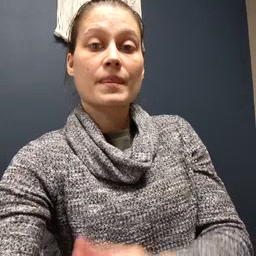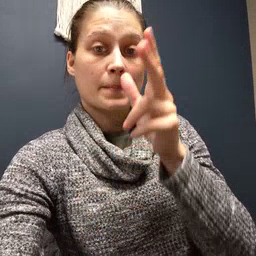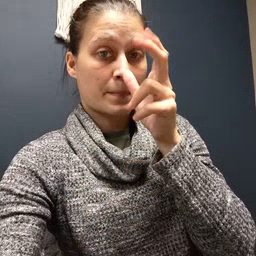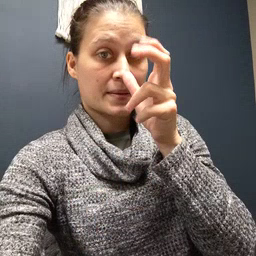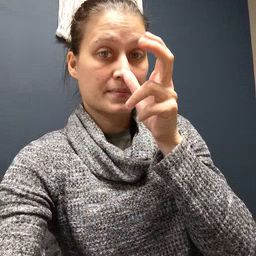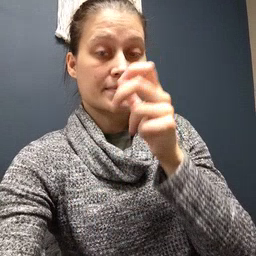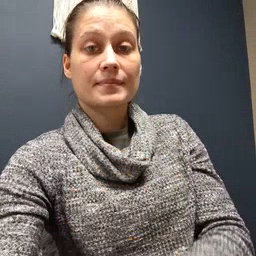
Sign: bug